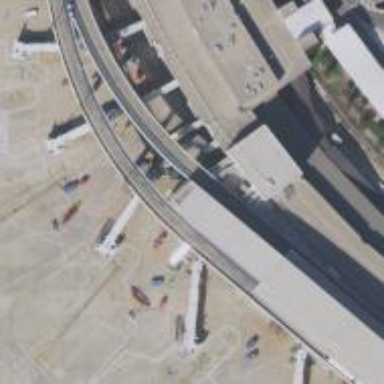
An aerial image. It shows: Airport gate.